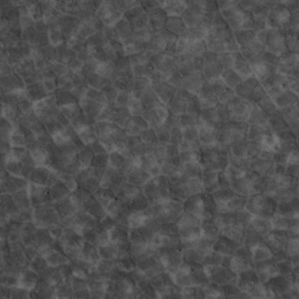
Label: non_frost